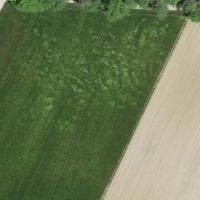
EUNIS habitat code: 52
Species observed at this site:
Fagus sylvatica